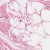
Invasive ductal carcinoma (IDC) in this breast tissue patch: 0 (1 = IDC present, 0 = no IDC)